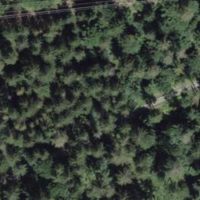
EUNIS habitat code: 44
Species observed at this site:
Neottia nidus-avis